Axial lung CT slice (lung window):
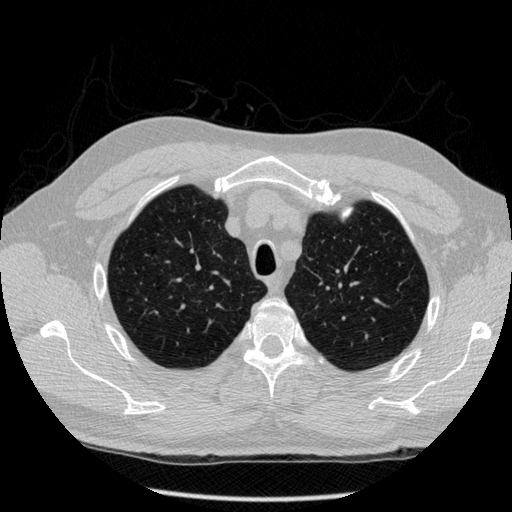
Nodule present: no